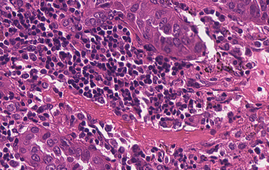
Tumor epithelial tissue: yes
Tumor-associated stroma tissue: yes
Normal tissue: no